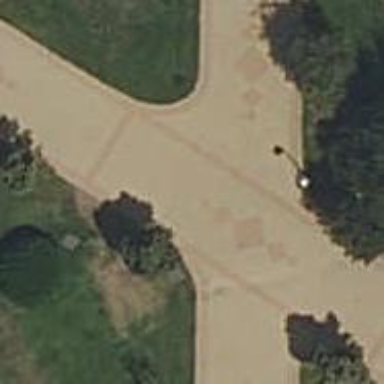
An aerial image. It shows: Footway made of paving stones.